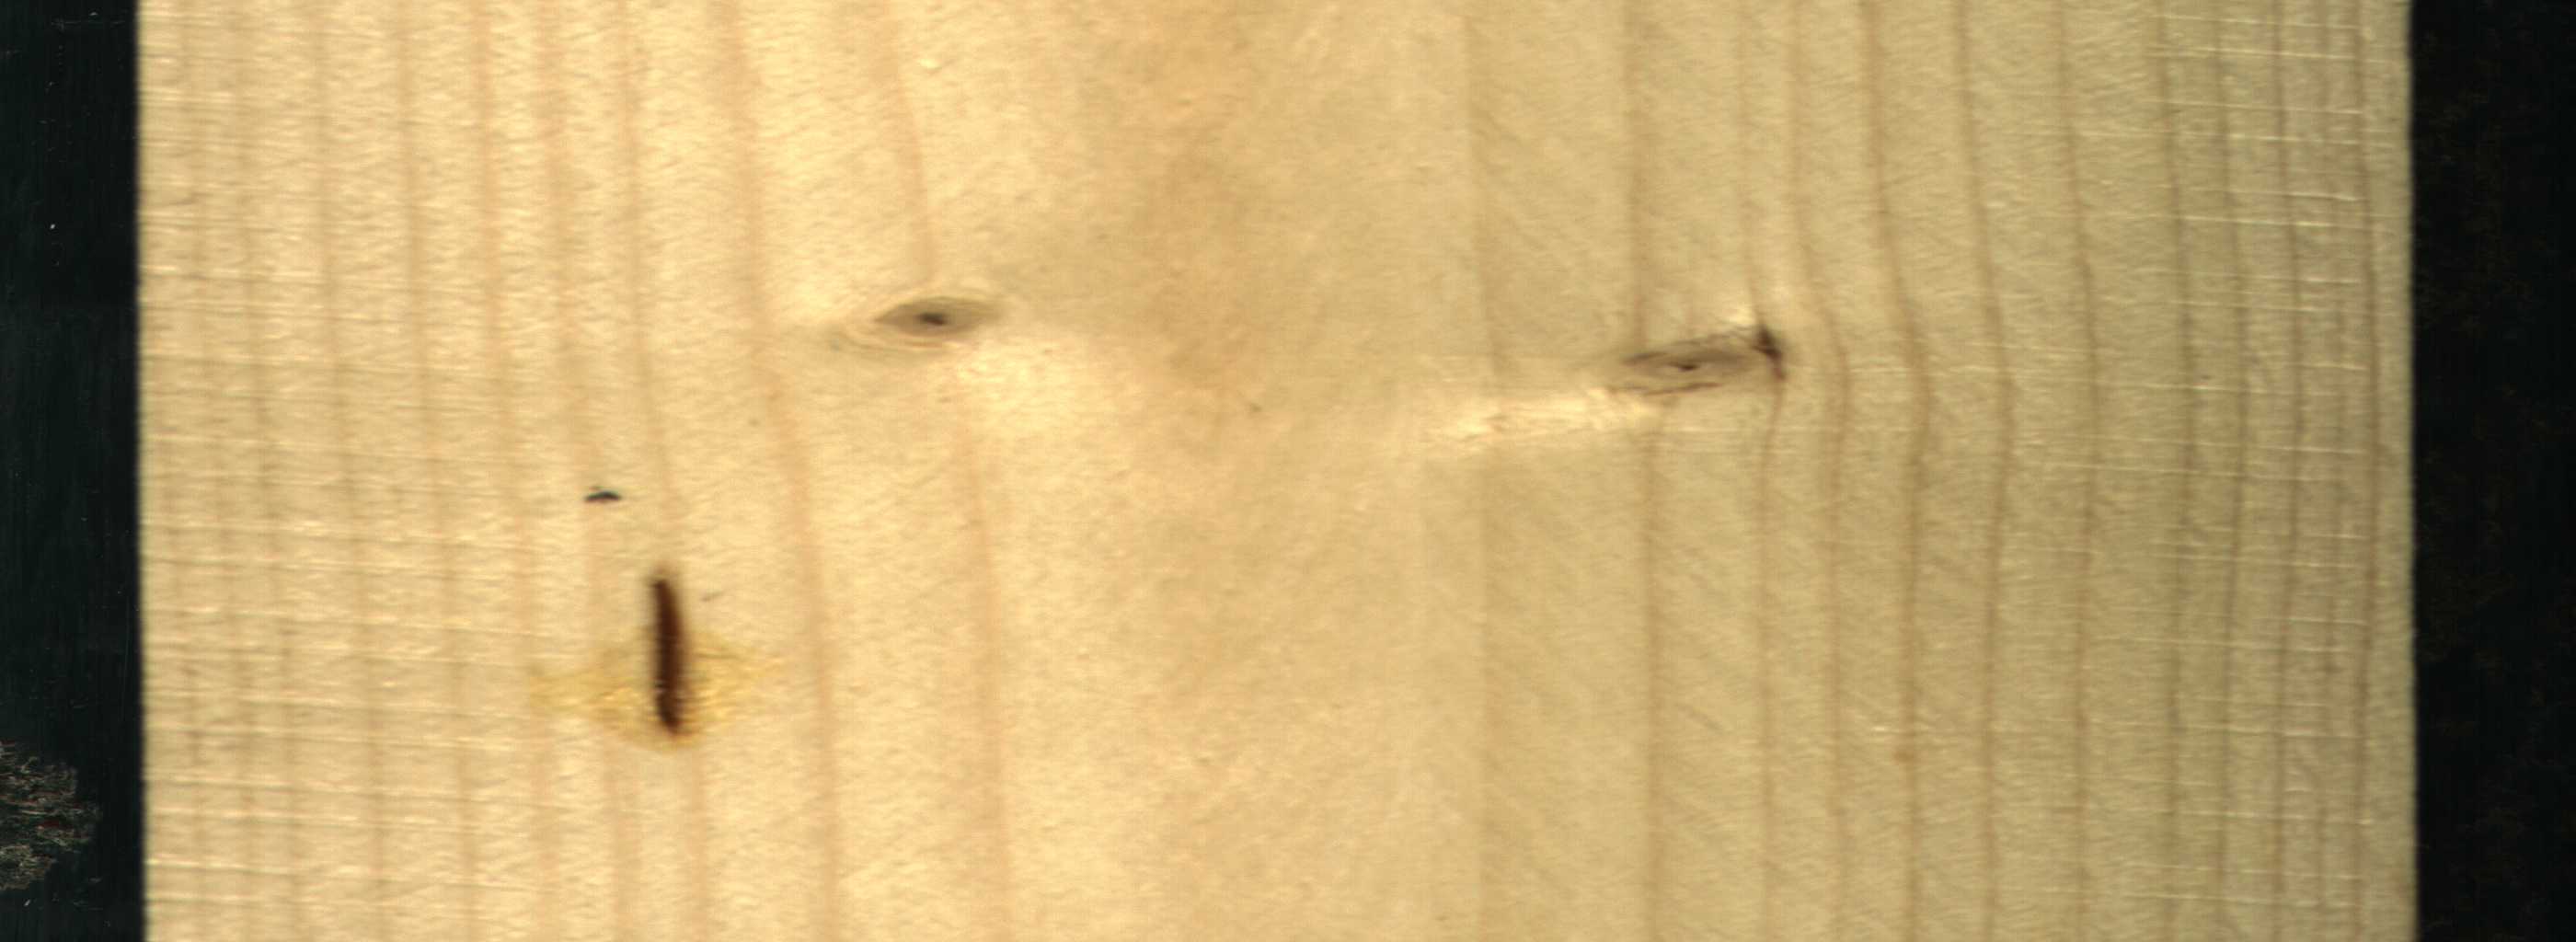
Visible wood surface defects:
resin
Live_Knot
Live_Knot